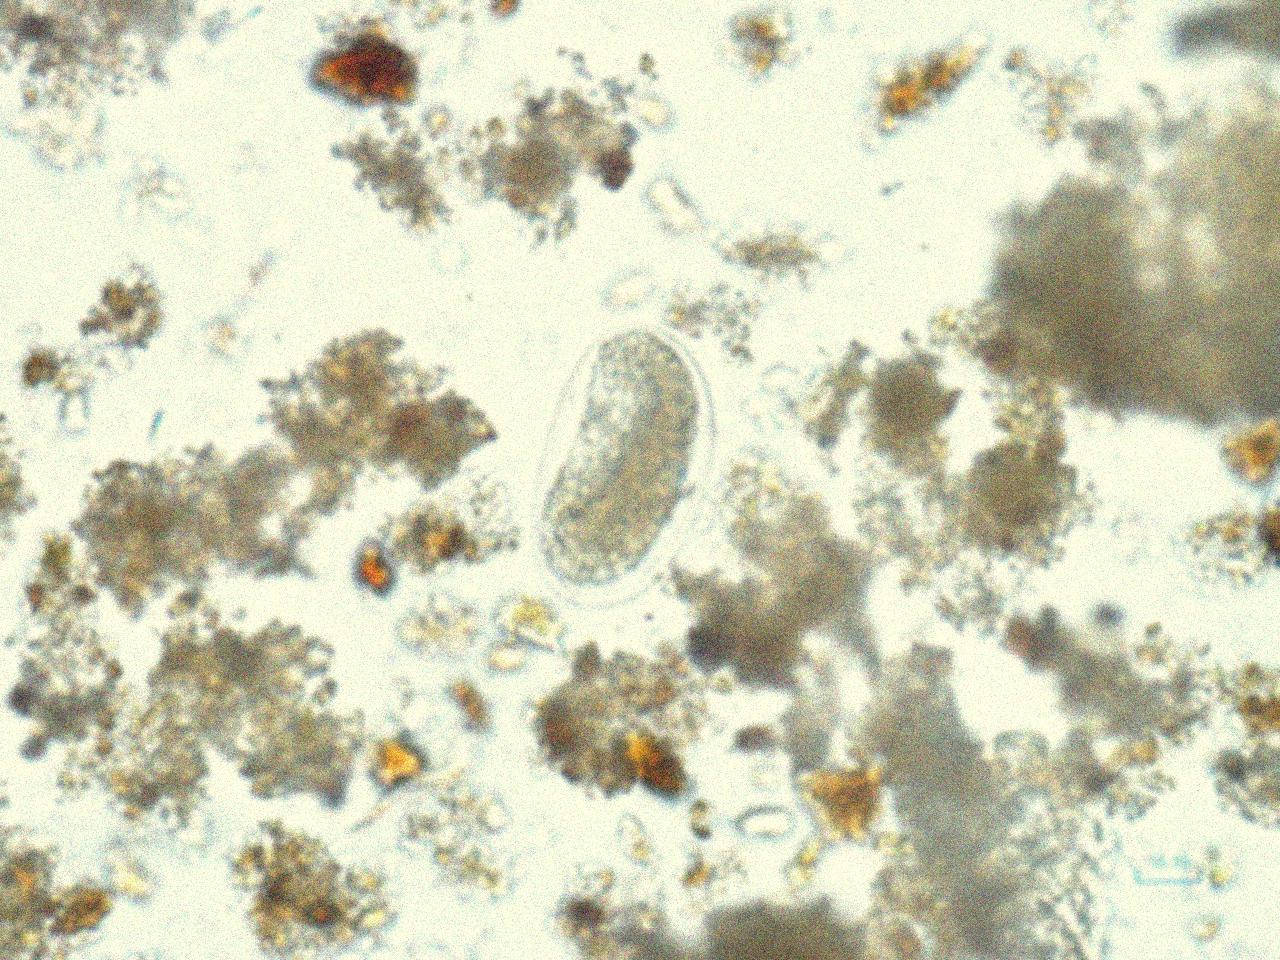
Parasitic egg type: Hookworm egg